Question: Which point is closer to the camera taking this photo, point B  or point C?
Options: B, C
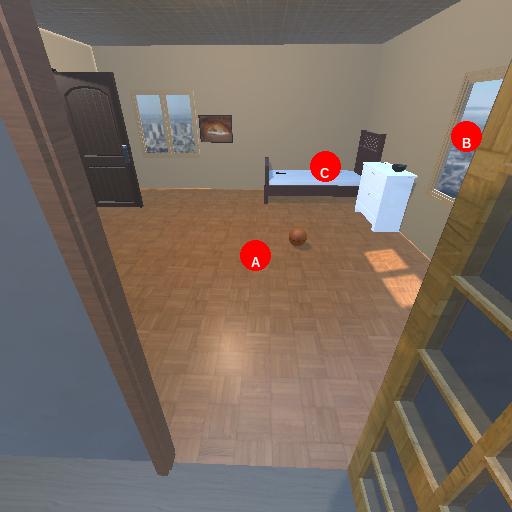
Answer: B